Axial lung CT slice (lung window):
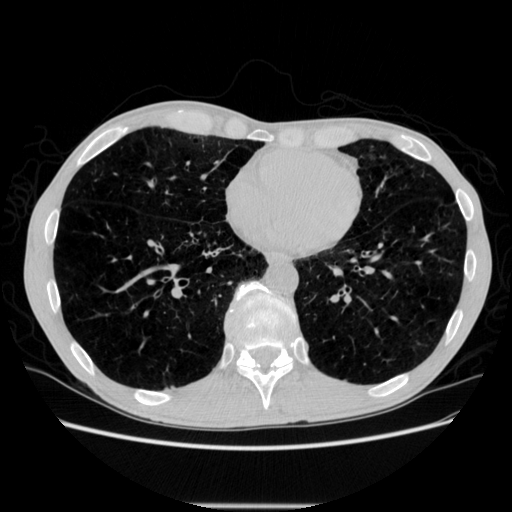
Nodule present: no